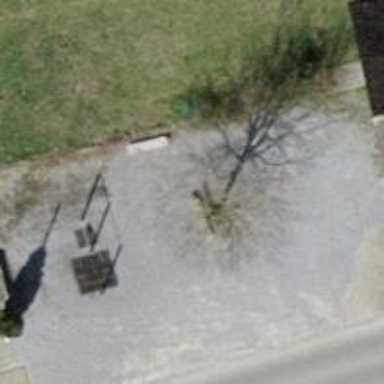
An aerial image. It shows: Brown bench in the vicinity.